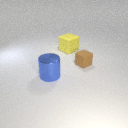
small brown rubber cube to the right of large blue metal cylinder